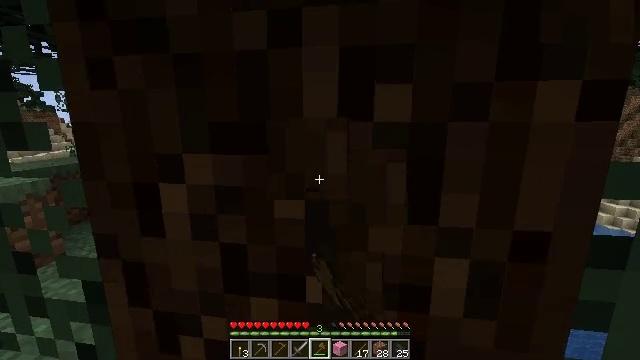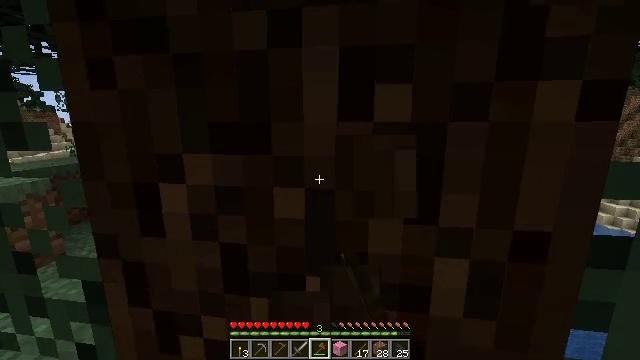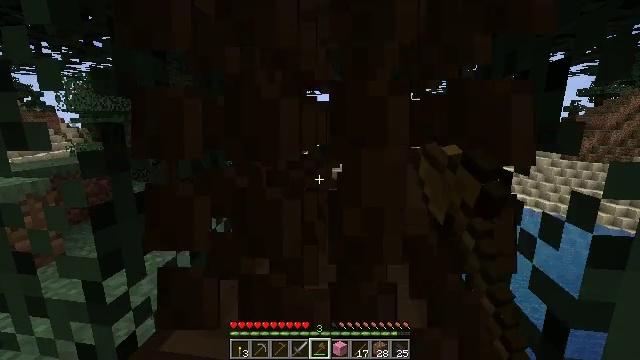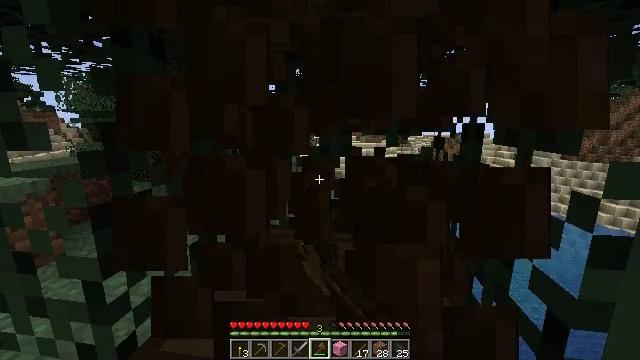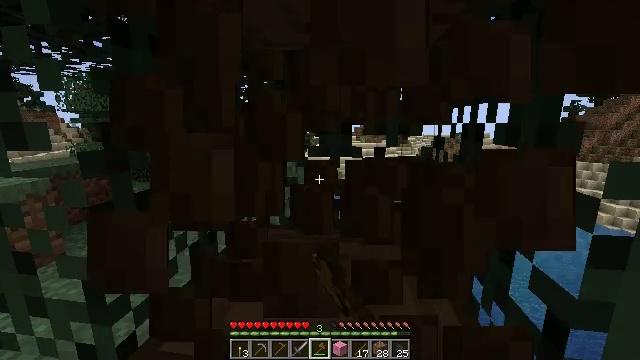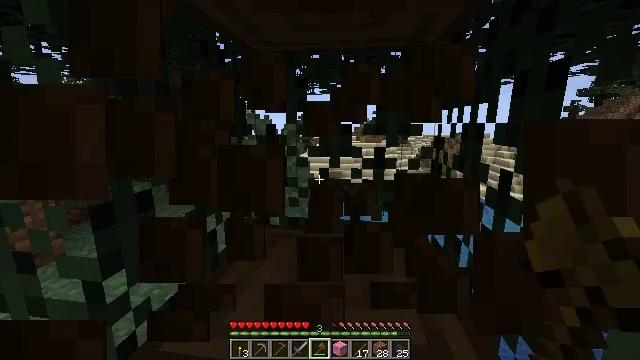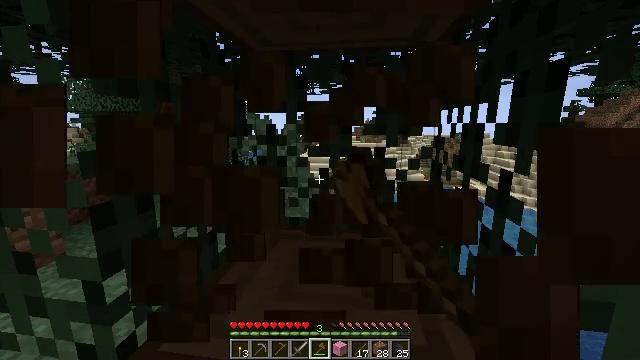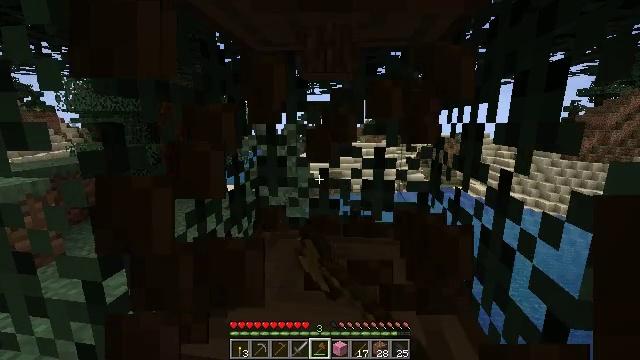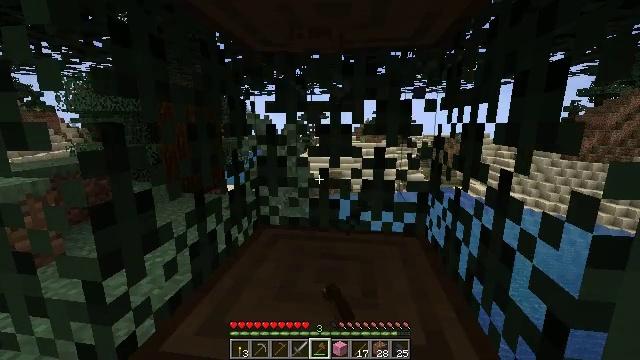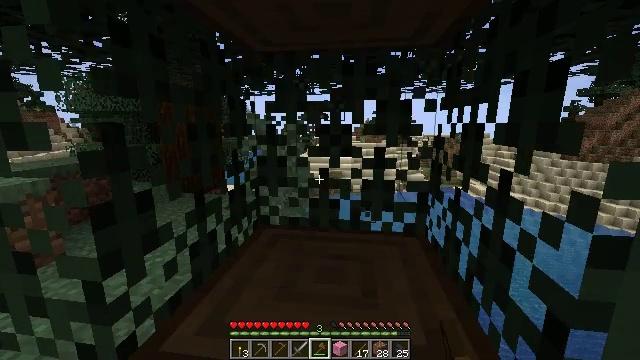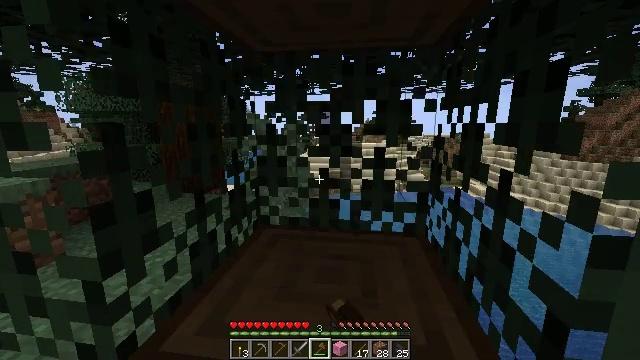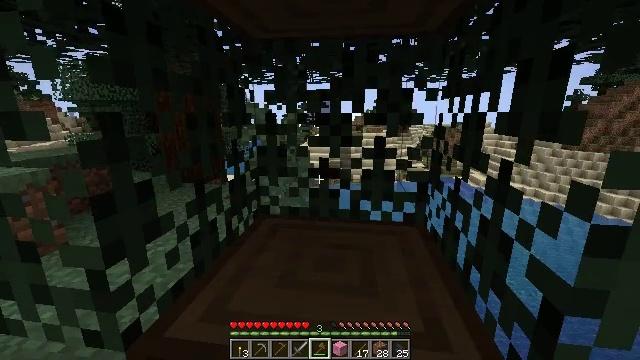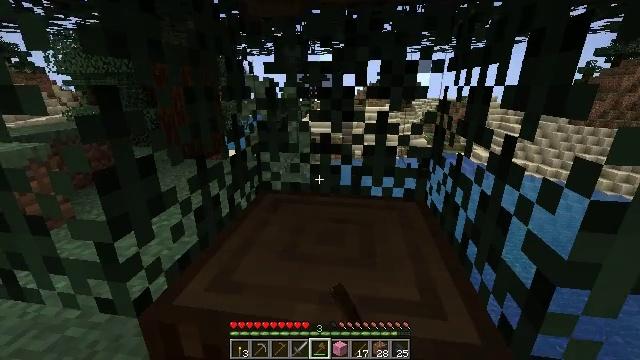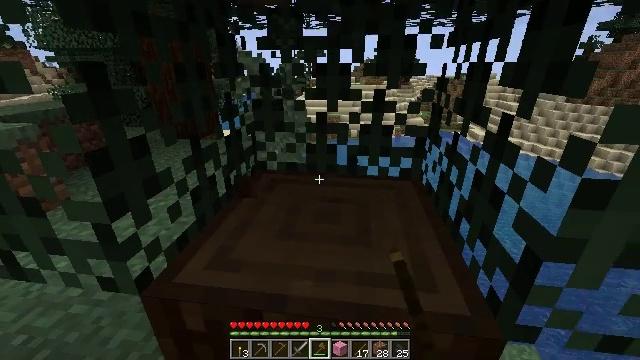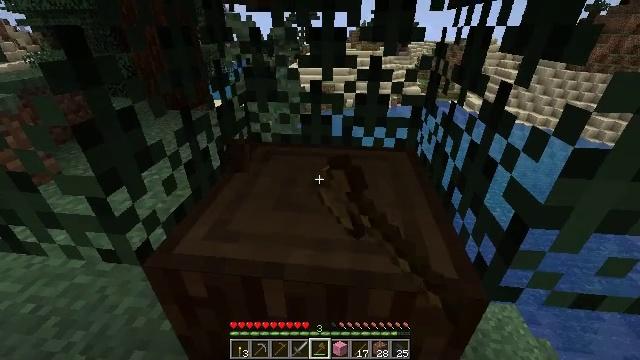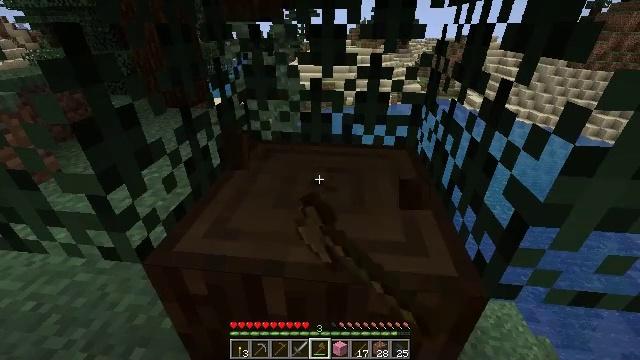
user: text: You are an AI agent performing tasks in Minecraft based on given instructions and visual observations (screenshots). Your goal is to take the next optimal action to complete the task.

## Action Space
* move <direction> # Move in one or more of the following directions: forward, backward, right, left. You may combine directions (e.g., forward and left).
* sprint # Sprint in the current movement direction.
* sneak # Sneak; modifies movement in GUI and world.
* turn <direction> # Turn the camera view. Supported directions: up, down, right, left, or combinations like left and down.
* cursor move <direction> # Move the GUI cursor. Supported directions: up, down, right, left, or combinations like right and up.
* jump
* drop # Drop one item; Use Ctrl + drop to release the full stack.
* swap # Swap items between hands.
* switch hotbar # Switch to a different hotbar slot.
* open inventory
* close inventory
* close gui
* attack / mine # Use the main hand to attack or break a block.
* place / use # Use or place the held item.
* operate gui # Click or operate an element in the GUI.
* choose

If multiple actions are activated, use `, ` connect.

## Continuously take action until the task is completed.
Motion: motion action
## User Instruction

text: Gather spruce log by chopping the tree.
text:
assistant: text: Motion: attack / mine
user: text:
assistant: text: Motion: attack / mine
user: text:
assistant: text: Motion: attack / mine
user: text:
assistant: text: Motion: attack / mine
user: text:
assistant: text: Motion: attack / mine
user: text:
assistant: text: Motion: attack / mine
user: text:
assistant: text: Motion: attack / mine
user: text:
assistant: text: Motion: attack / mine
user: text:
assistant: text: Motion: attack / mine
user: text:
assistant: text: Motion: attack / mine
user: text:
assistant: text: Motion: turn down, attack / mine
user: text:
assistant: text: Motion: turn down, attack / mine
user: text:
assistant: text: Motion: turn down, attack / mine
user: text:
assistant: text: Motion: turn right and down, attack / mine
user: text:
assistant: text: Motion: attack / mine
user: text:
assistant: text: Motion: attack / mine
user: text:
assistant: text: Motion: attack / mine
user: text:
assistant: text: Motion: attack / mine
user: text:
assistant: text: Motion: attack / mine
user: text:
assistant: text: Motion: attack / mine
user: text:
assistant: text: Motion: attack / mine
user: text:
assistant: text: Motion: attack / mine
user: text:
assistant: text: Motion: attack / mine
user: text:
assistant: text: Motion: attack / mine
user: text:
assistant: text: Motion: attack / mine
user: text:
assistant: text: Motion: attack / mine
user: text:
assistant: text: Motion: attack / mine
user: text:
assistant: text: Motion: attack / mine
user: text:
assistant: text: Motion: attack / mine
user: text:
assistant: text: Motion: attack / mine